高三 · 计数
某种产品的广告费支出 $\mathrm{x}$ （单位：百万元）与销售额 $\mathrm{y}$ （单位：百万元）之间有如下的对应数据：

| $\mathrm{x}$ | 2 | 4 | 5 | 6 | 8 |
| :--- | :--- | :--- | :--- | :--- | :--- |
| $\mathrm{y}$ | 30 | 40 | 60 | 50 | 70 |

参考公式用最小二乘法求线性回归方程系数公式:

$$
\hat{b}=\frac{\sum_{i=1}^{n} x_{i} y_{i}-n \bar{x} \cdot \bar{y}}{\sum_{i=1}^{n} x_{i}^{2}-n(\bar{x})^{2}}, \hat{a}=\bar{y}-\hat{b} \bar{x}
$$

（1）画出散点图;

(2) 求 $y$ 关于 $x$ 的线性回归方程.

（3）如果广告费支出为一千万元，预测销售额大约为多少百万元？
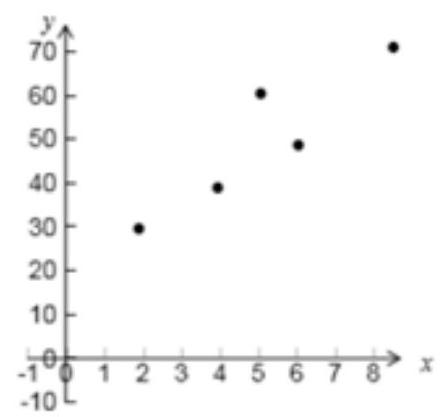
答案:  根据表格中的数据, 得到点 $(2,30),(4,40),(5,60),(6,50),(8,70)$,画在坐标系中, 得到散点图:（2）【解析】 由表格中的数据, 可得 $\bar{x}=\frac{2+4+5+6+8}{5}=5, \bar{y}=\frac{30+40+60+50+70}{5}=50$, $\sum_{i=1}^{5} x_{i}^{2}=2^{2}+4^{2}+5^{2}+6^{2}+8^{2}=145, \sum_{i=1}^{5} x_{i} y_{i}=2 	imes 30+4 	imes 40+5 	imes 60+6 	imes 50+8 	imes 70=1380$,则 $\hat{b}=\frac{\sum_{i=1}^{5} x_{i} y_{i}-5 x \cdot y}{\sum_{i=1}^{5} x_{i}-5(\bar{x})^{2}}=\frac{1380-5 	imes 5 	imes 50}{145-5 	imes 5^{2}}=6.5$ $\hat{a}=\bar{y}-\hat{b} \bar{x}=50-6.5 	imes 5=17.5$,于是所求的线性回归方程是 $\hat{y}=6.5 x+17.5$;3）【解析】 当 $x=10$ 时, $\hat{y}=6.5 	imes 10+17.5=82.5$ (百万元),即广告费支出为一千万元，预测销售额大约为 82.5 百万元.